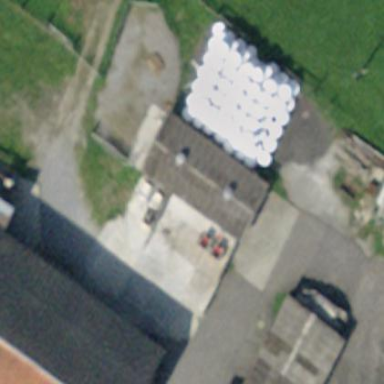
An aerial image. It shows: Sty building.